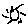
Label: sun